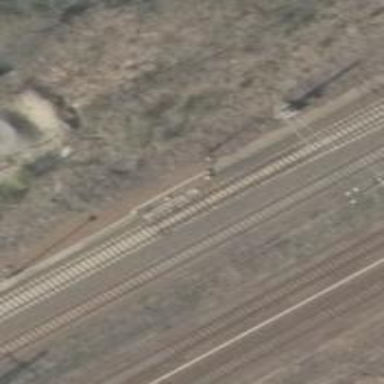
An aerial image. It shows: Railway switch.